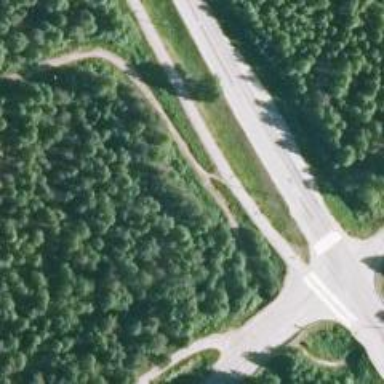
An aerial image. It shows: Nordic cycleway for cross-country skiing.